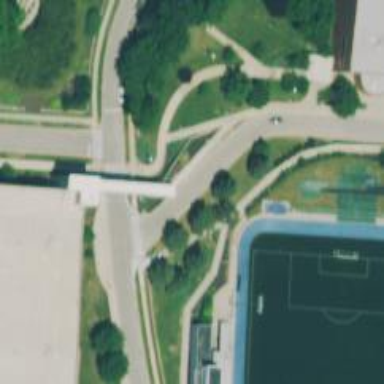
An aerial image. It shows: Covered footway on bridge.